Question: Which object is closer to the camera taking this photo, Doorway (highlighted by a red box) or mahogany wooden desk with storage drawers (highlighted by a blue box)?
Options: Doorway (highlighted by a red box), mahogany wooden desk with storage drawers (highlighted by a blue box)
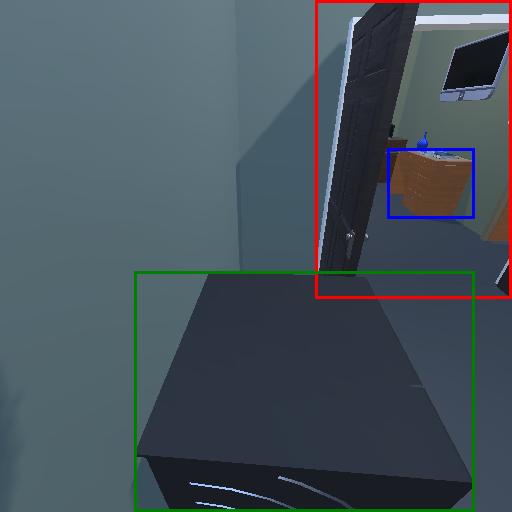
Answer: Doorway (highlighted by a red box)